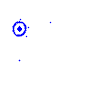
Particle: pion